Interaction volume radius: 5 \u00c5
Interaction volume height: 15 \u00c5
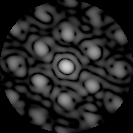
Disorder parameter: 0.4557